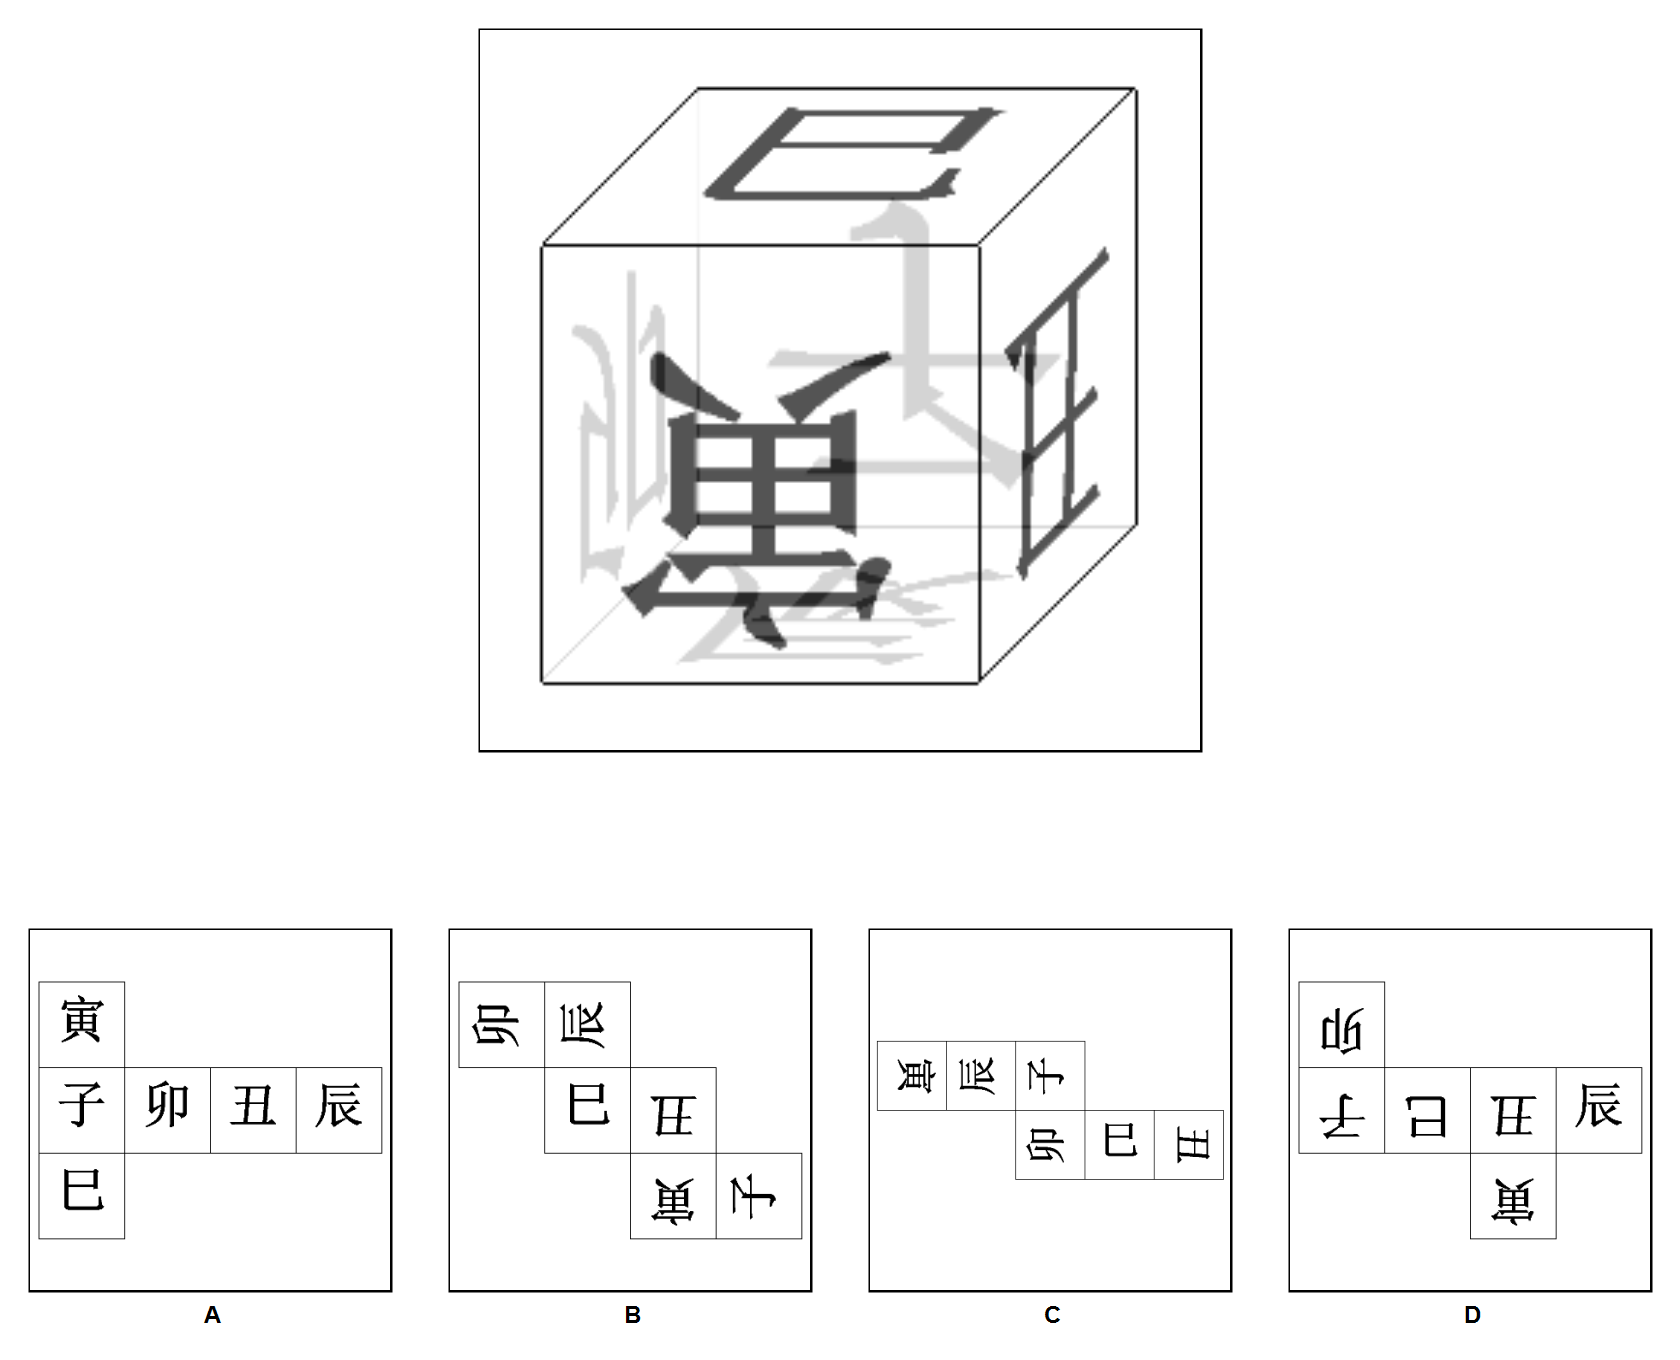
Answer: C